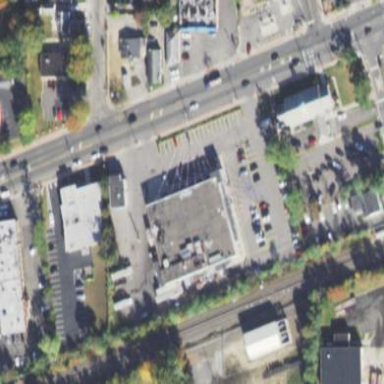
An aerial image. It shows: Commercial building.